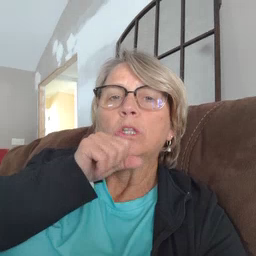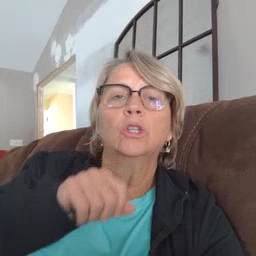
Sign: orange